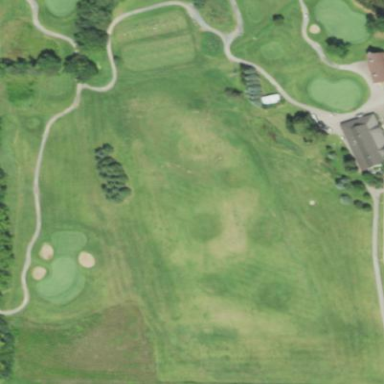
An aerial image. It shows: Rough grassy area used for golf.